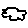
Label: cloud